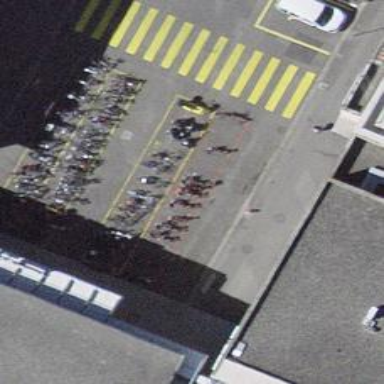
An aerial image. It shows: Place de la Gare designated bicycle rental station.